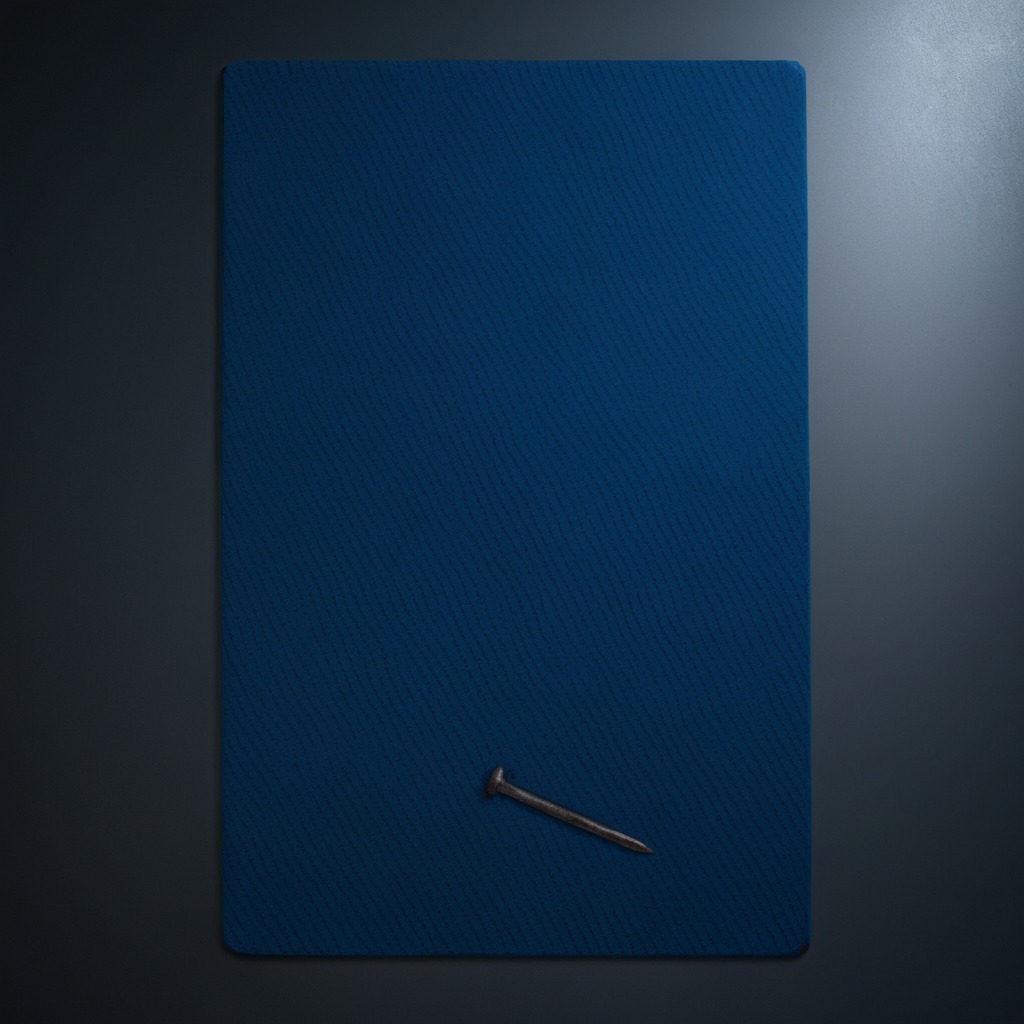
An iron nail is lying on the clean granite tabletop covered with a blue rubber mat inside a workshop at night.